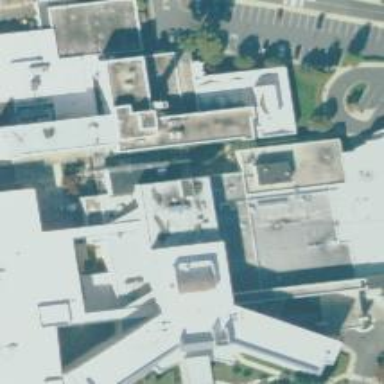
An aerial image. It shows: Hospital building.